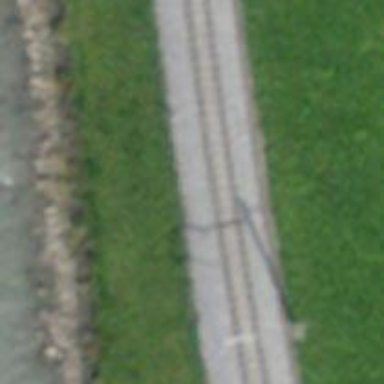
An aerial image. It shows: Narrow-gauge railway track with one electrified contact line.